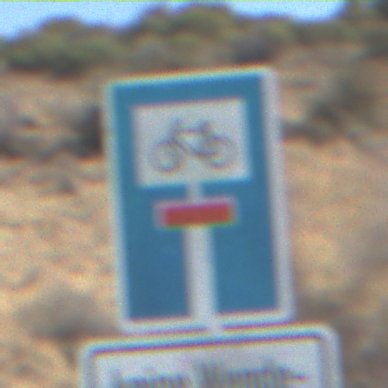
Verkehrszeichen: SackgasseRadverkehrDurchlaessig
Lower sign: HinweisGeaenderteVorfahrtVerkehrsfuehrungVerkehrsregelung3
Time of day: Midday
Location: Outdoor (Nature)
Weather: Clear
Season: NotSpecified
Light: Natural